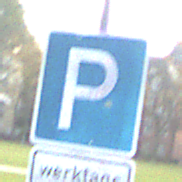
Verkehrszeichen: Parken
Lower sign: ZeitangabenMitBeschraenkungAufWochentage7
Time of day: MorningAfternoon
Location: Outdoor (Suburban)
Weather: PartlyCloudy
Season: NotSpecified
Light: Natural